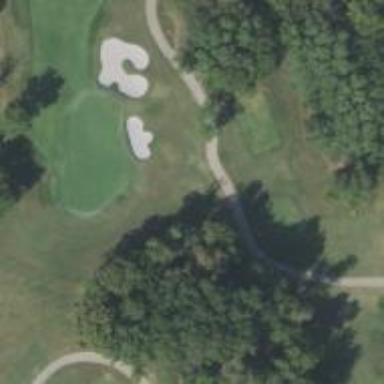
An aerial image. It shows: Asphalt service road that appears to be golf cart path.